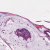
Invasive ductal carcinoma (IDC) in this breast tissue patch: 1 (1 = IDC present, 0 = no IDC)